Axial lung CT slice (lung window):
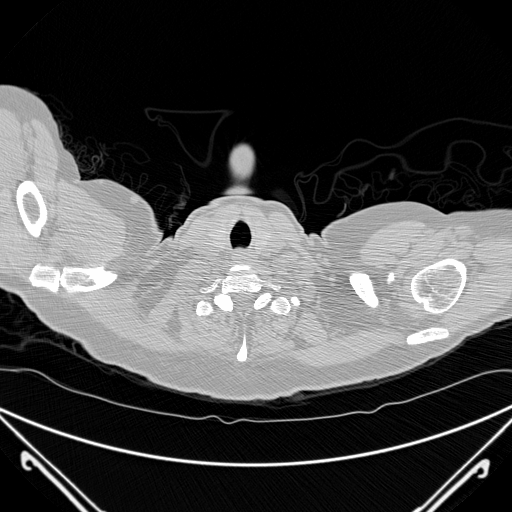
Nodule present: no